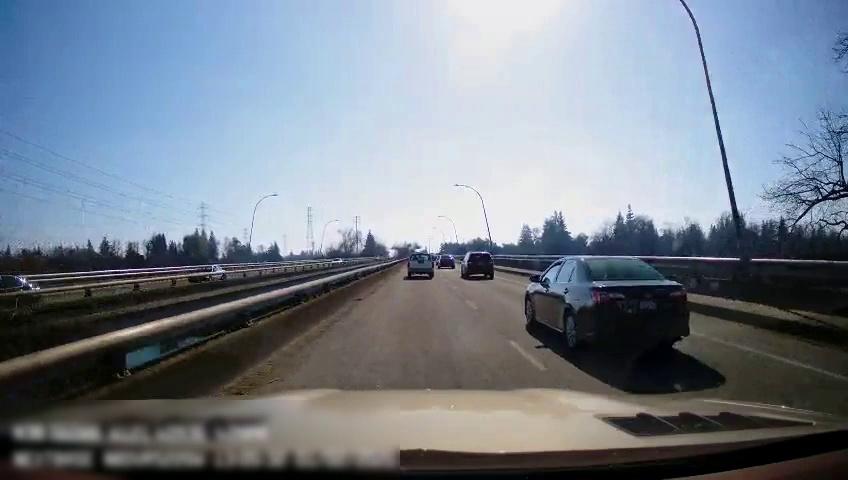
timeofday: Day
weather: Sunny
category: Drivable Space
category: Vehicles | Car
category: Vehicles | Car
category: Vehicles | Car
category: Vehicles | Truck
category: Vehicles | Car
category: Vehicles | SUV
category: Vehicles | Car
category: Vehicles | Car
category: Lanes | Current Lane
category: Lanes | Alternate Lane